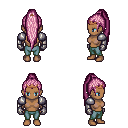
a pixel art fantasy rpg character, female body template, human, dark skin, steel arm armor, teal pants, pink extra-long topknot hairstyle, bronze tiara, metal gloves, four views (front, back, left, right), 2x2 character sprite sheet, small pixel art, hard edges, no anti-aliasing